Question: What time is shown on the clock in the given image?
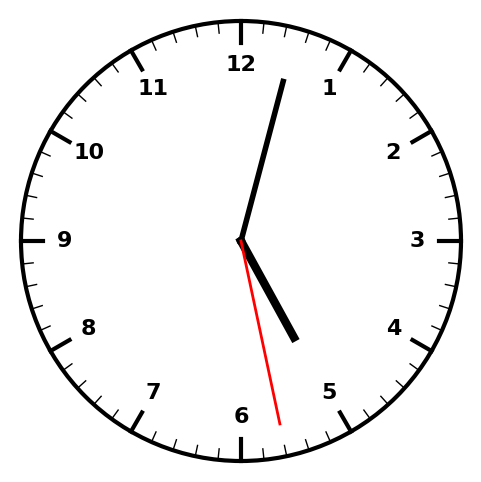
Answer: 05:02:28